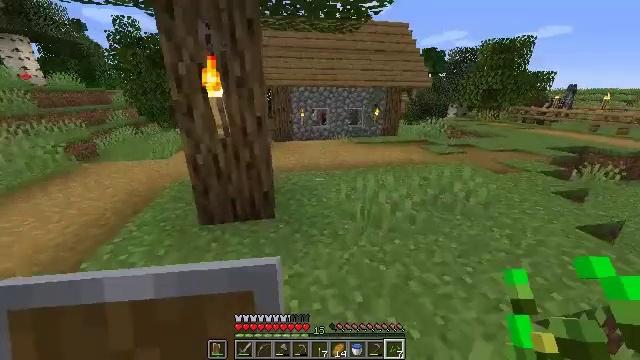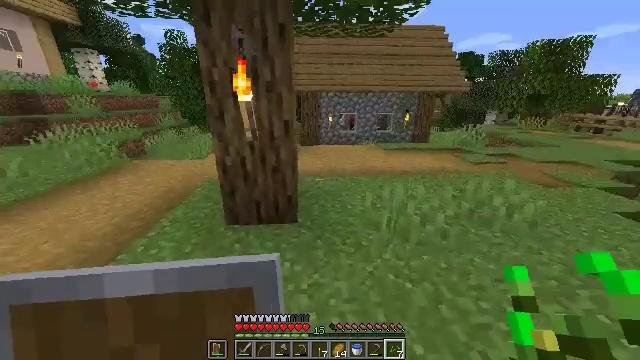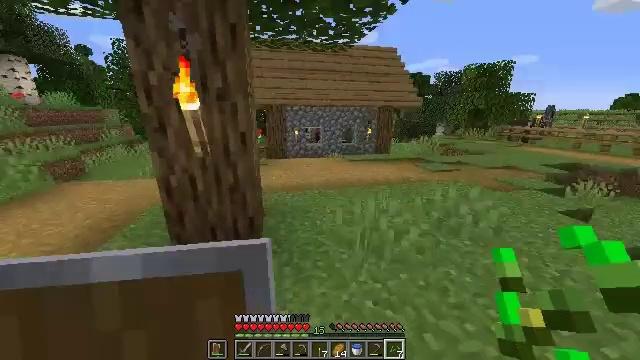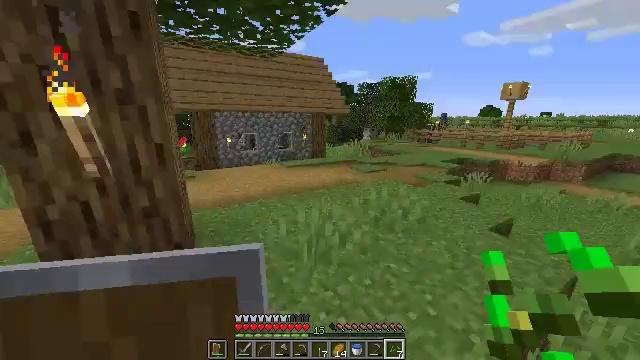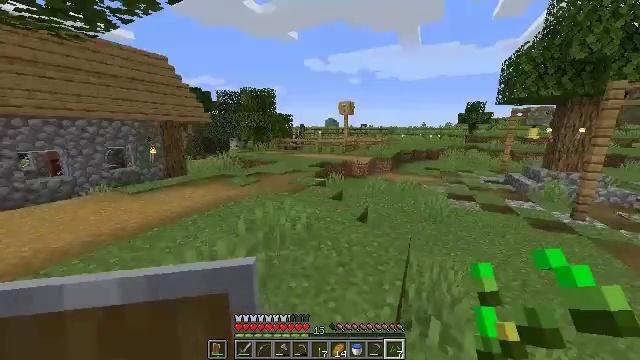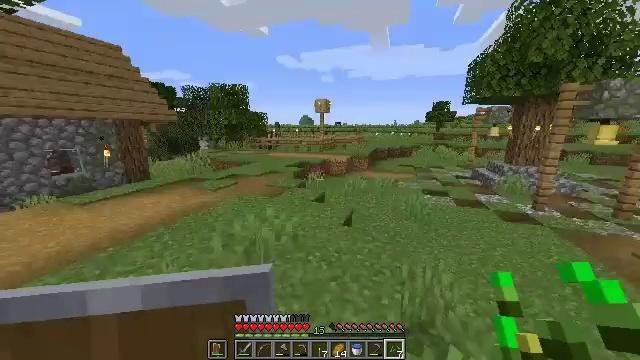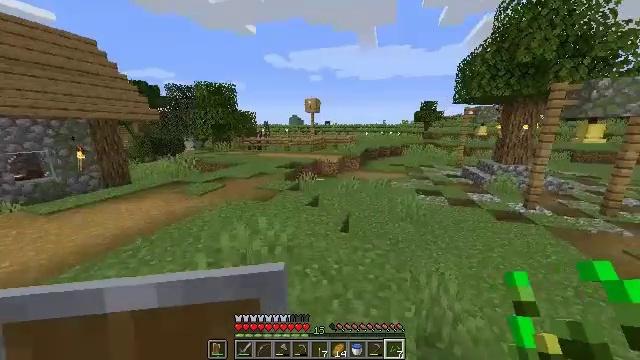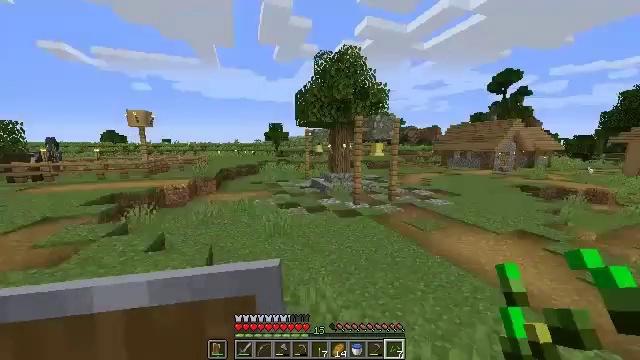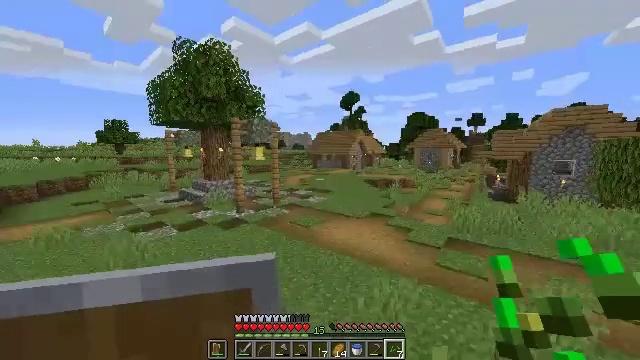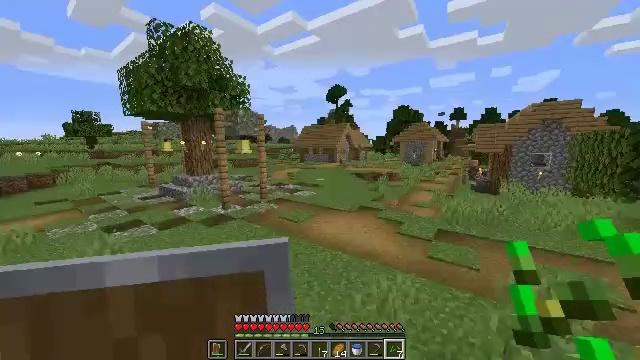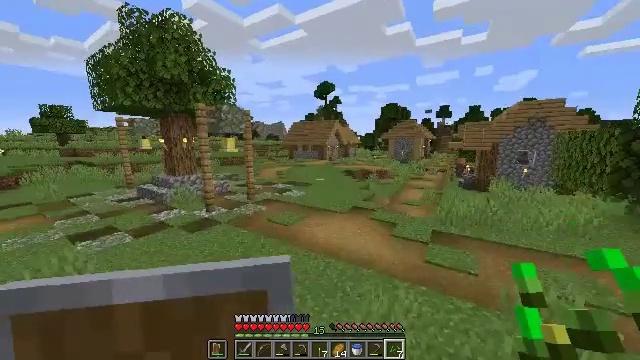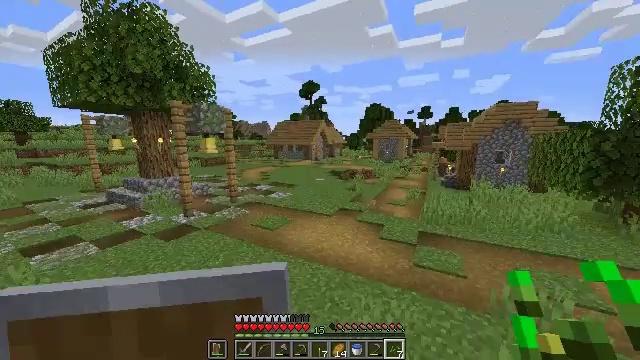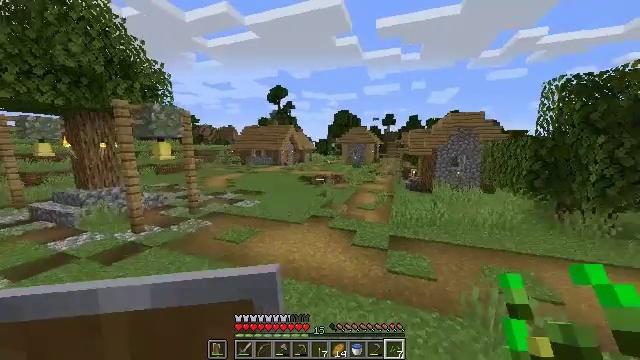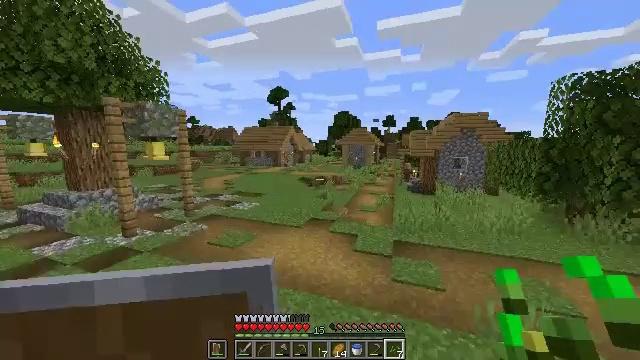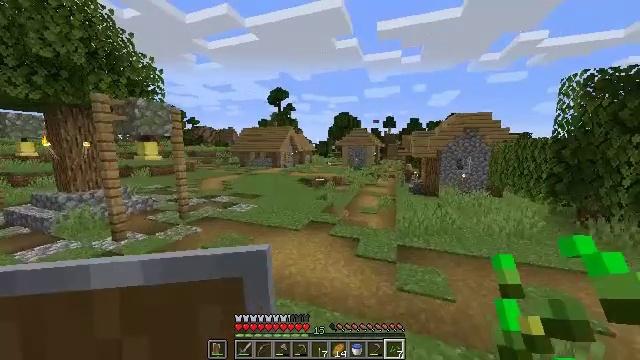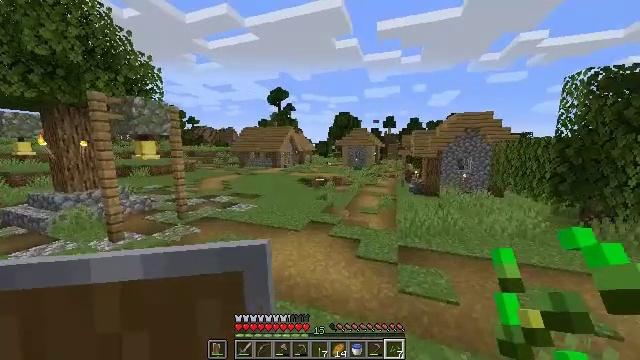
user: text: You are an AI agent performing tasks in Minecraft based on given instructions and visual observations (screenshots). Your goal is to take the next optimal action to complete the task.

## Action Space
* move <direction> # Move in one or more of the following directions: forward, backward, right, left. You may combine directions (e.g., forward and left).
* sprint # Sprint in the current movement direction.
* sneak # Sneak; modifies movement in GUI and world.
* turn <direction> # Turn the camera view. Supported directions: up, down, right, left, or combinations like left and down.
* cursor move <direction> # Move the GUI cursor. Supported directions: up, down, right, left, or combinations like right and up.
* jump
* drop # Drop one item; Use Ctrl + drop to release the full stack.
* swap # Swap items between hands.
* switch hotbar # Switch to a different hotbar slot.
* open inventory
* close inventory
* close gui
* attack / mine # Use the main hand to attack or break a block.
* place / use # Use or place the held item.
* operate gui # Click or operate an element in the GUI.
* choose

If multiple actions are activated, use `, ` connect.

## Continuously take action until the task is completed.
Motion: motion action
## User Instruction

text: Destroy the cauldron to put it in your inventory.
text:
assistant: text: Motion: move forward, turn left
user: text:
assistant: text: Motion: move forward, turn right and up
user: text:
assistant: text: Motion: move forward, turn right and up
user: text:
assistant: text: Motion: move forward, turn right and up
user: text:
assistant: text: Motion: move forward, turn right
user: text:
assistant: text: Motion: move forward, turn right
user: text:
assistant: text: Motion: move forward, turn right and up
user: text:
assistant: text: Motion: move forward, sprint, turn right
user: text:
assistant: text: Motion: move forward, sprint, turn right and down
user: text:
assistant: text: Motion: move forward, sprint, turn right
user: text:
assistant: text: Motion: move forward, turn right
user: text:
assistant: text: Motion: move forward, turn right and up
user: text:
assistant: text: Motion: move forward
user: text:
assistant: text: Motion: move forward
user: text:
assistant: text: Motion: move forward
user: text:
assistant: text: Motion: move forward
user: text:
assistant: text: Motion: move forward
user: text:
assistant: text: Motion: move forward
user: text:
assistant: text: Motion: move forward
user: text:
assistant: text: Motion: move forward
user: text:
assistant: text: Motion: move forward
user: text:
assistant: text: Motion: move forward, turn right and up
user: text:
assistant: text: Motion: move forward, turn left and up
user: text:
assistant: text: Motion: move forward, sprint, turn left
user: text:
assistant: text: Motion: move forward, sprint
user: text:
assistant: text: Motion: move forward, sprint
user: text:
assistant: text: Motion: move forward
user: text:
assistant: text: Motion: move forward
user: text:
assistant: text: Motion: move forward, turn right
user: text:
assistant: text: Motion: move forward